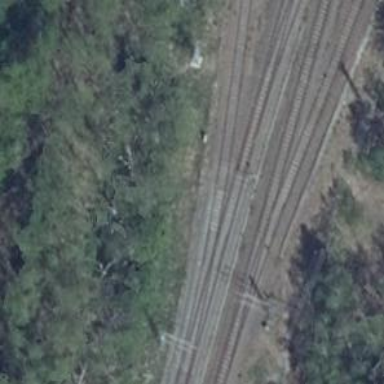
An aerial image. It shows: Railway switch.